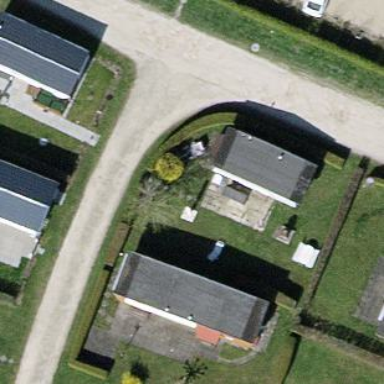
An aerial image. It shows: Static caravan.